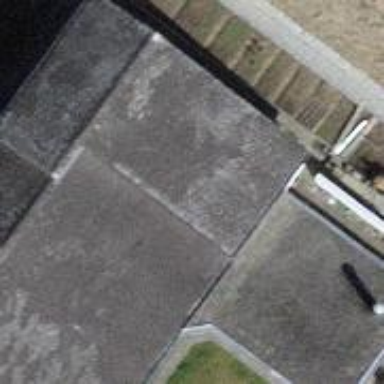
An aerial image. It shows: Building with tile roof.